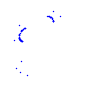
Particle: kaon